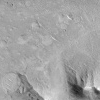
Atmospheric dust classification: not_dusty